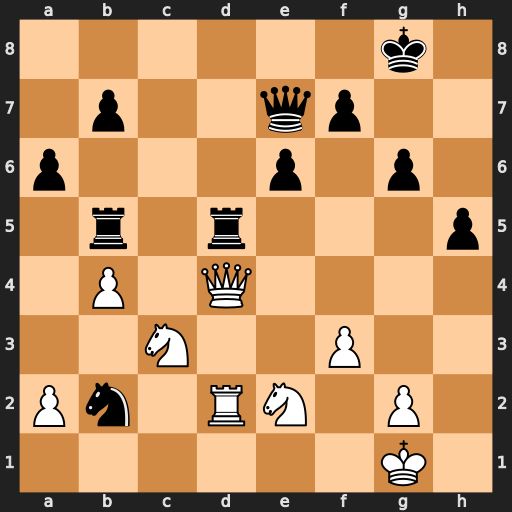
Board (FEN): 6k1/1p2qp2/p3p1p1/1r1r3p/1P1Q4/2N2P2/Pn1RN1P1/6K1
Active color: w
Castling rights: -
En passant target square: -
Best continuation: Nxd5 Rxd5 Qxb2 Rxd2 Qxd2